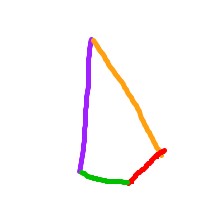
Shape: kite